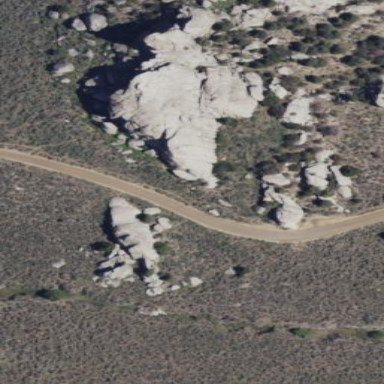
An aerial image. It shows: Landscape dominated by bare rock.